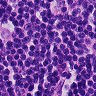
Metastatic tissue present: yes